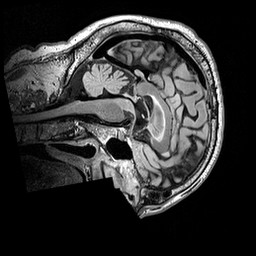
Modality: FLAIR
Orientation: sagittal
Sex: male
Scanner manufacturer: siemens
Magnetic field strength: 3 T
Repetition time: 5 s
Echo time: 0.395 s